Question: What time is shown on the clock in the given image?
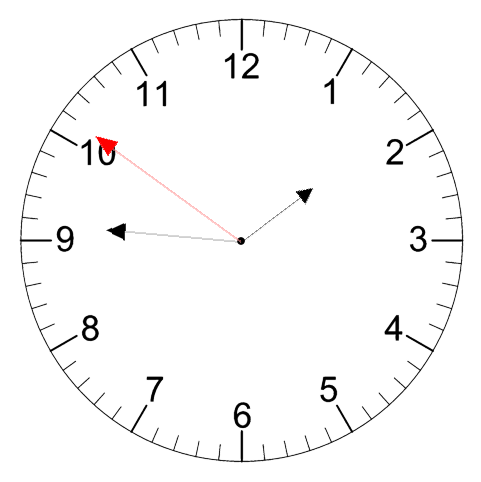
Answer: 01:45:51